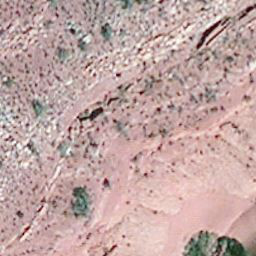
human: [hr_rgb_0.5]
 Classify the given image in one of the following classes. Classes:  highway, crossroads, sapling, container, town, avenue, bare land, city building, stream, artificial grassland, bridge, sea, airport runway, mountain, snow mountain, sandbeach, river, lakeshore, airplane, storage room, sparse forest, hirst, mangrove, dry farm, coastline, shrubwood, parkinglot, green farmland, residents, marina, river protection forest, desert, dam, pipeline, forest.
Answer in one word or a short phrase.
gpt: bare land